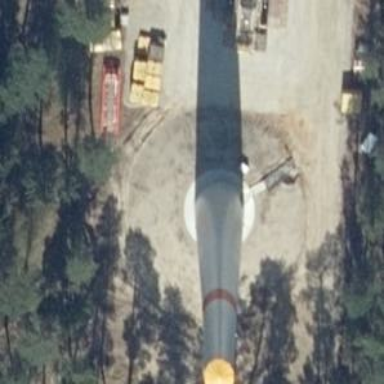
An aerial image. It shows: Wind generator using horizontal axis wind turbines.